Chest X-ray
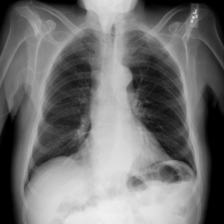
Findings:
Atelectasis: negative
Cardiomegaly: negative
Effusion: negative
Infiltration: negative
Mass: negative
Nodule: negative
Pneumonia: negative
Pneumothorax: negative
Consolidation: negative
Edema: negative
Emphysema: negative
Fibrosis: negative
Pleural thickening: negative
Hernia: negative